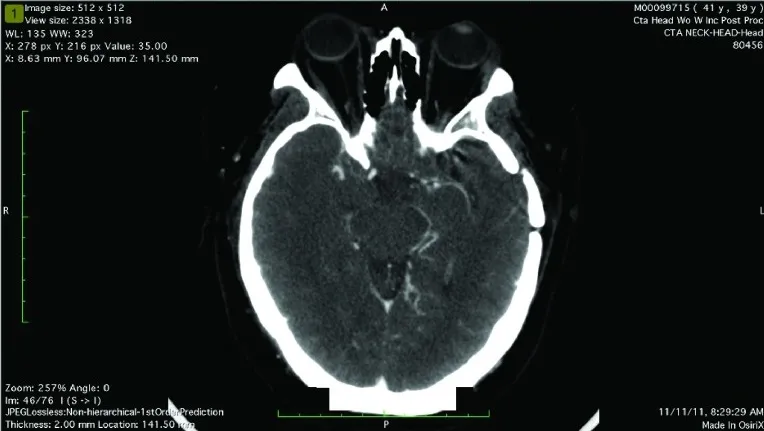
Axial view of CT Angiogram of the head at the level of the Circle of Willis demonstrates mild proliferation of collateral vessels emanating from the distal internal carotid artery, particularly on the left side. . In addition, the visualized portion of the distal internal carotid artery and M1 segment of the left middle cerebral artery appear somewhat diminutive in caliber.
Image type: radiology (ct)